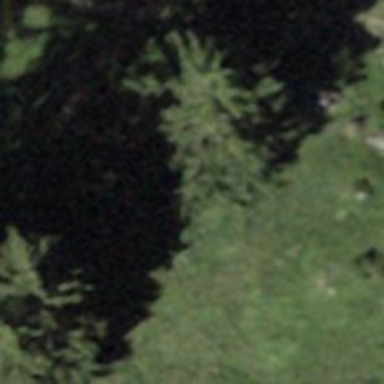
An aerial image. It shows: Evergreen tree with needle-leaved leaves.